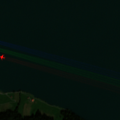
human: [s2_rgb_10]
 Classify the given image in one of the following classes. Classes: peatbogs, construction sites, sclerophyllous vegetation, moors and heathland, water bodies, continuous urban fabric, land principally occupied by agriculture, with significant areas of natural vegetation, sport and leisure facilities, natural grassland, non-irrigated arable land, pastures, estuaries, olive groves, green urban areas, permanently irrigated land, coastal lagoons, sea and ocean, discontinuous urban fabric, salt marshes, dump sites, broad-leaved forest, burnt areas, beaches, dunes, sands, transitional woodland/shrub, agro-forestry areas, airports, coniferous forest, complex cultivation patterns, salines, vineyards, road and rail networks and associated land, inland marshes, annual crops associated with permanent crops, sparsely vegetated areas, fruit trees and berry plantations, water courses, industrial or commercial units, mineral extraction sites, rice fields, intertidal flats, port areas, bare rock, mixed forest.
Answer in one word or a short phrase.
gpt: pastures, coniferous forest, mixed forest, water bodies